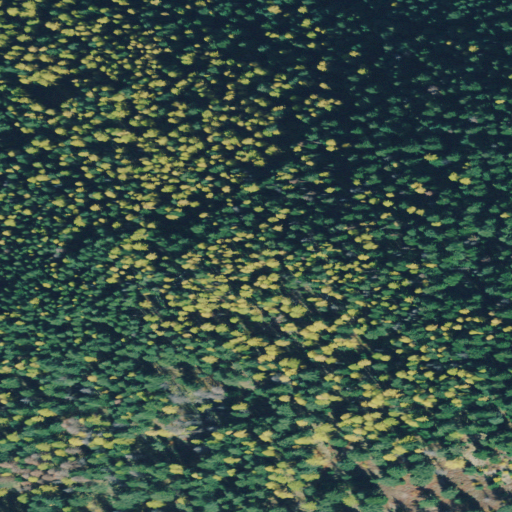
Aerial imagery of mountain in Montana named Larch Point containing only evergreen forest